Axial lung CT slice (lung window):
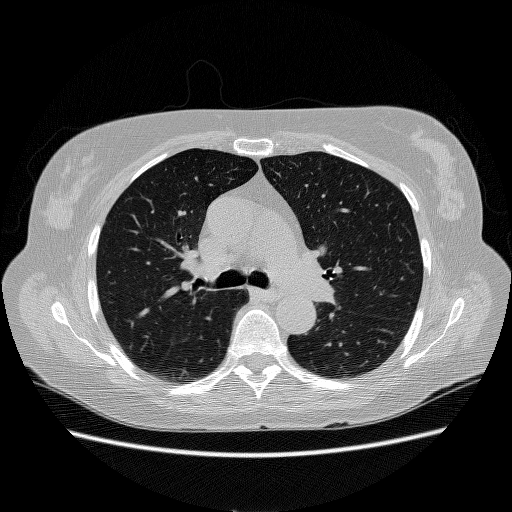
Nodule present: no